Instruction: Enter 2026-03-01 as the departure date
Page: home
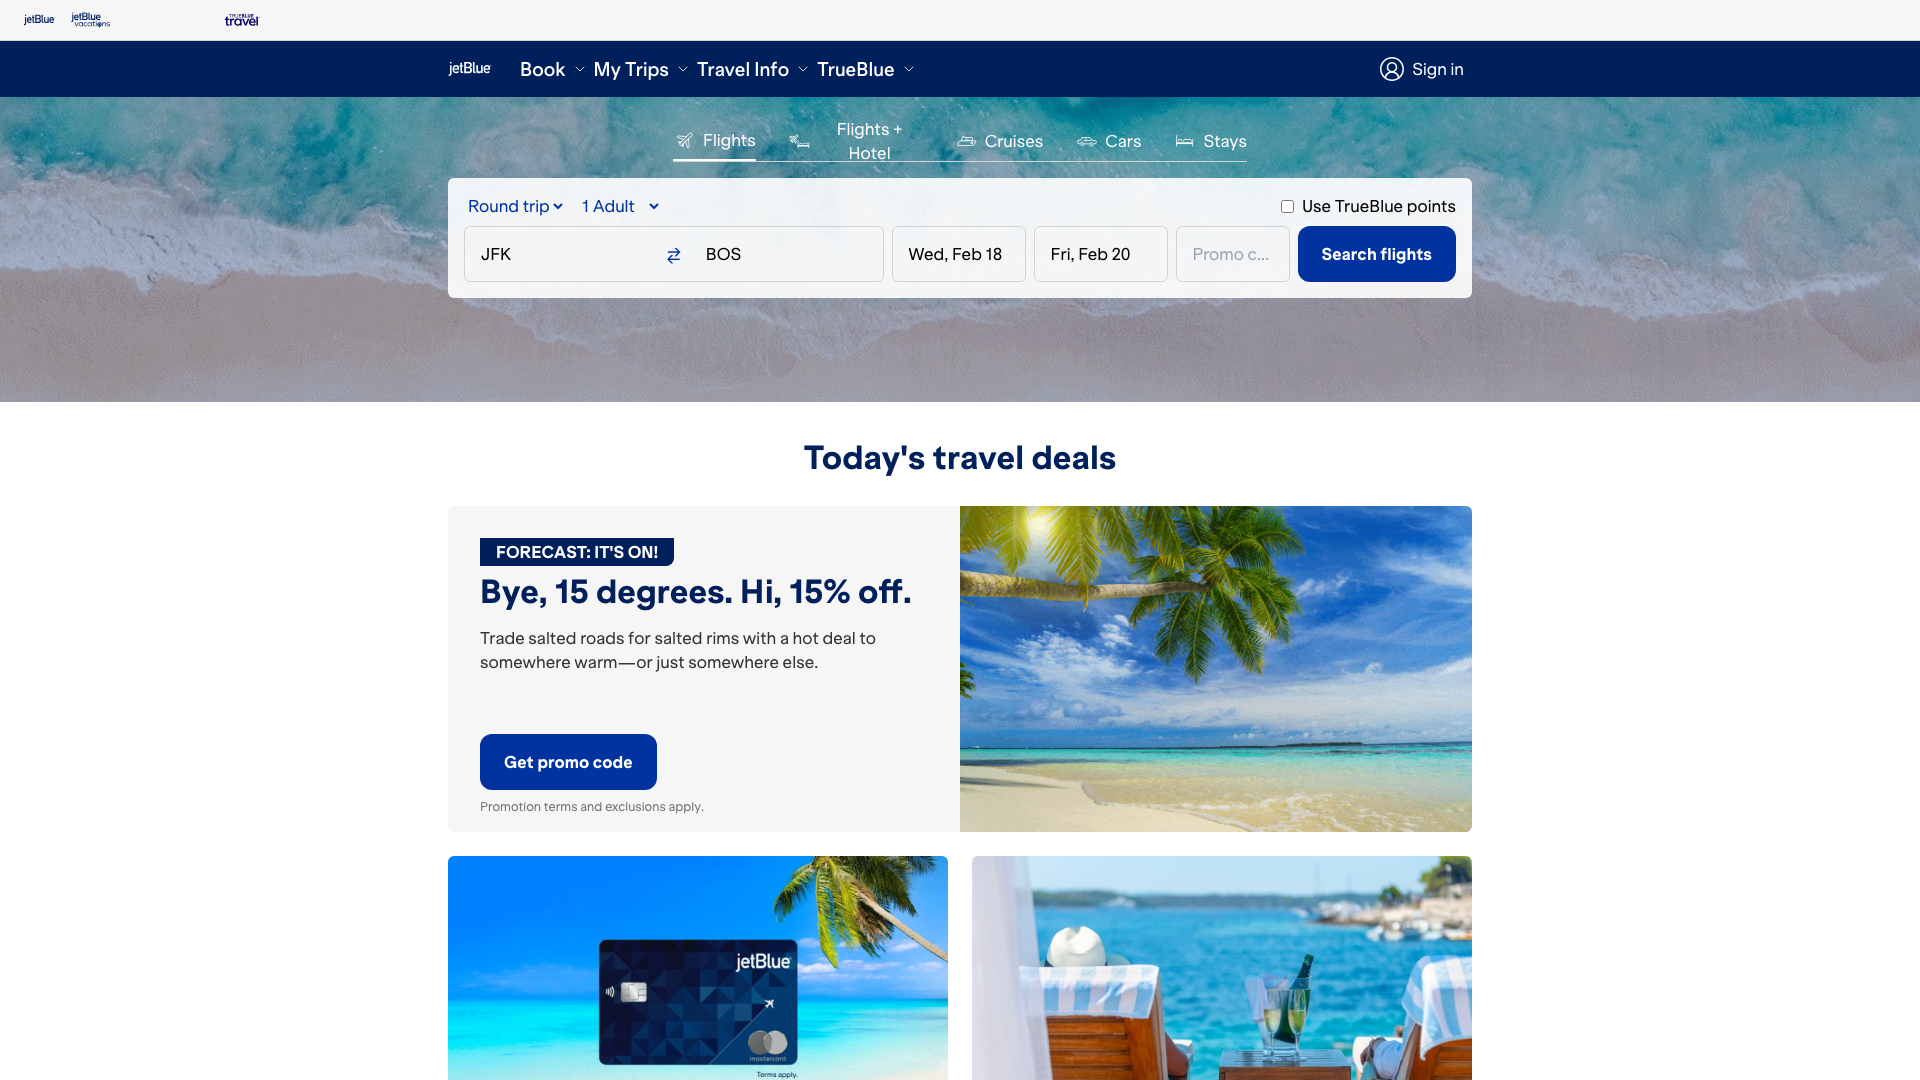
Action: type